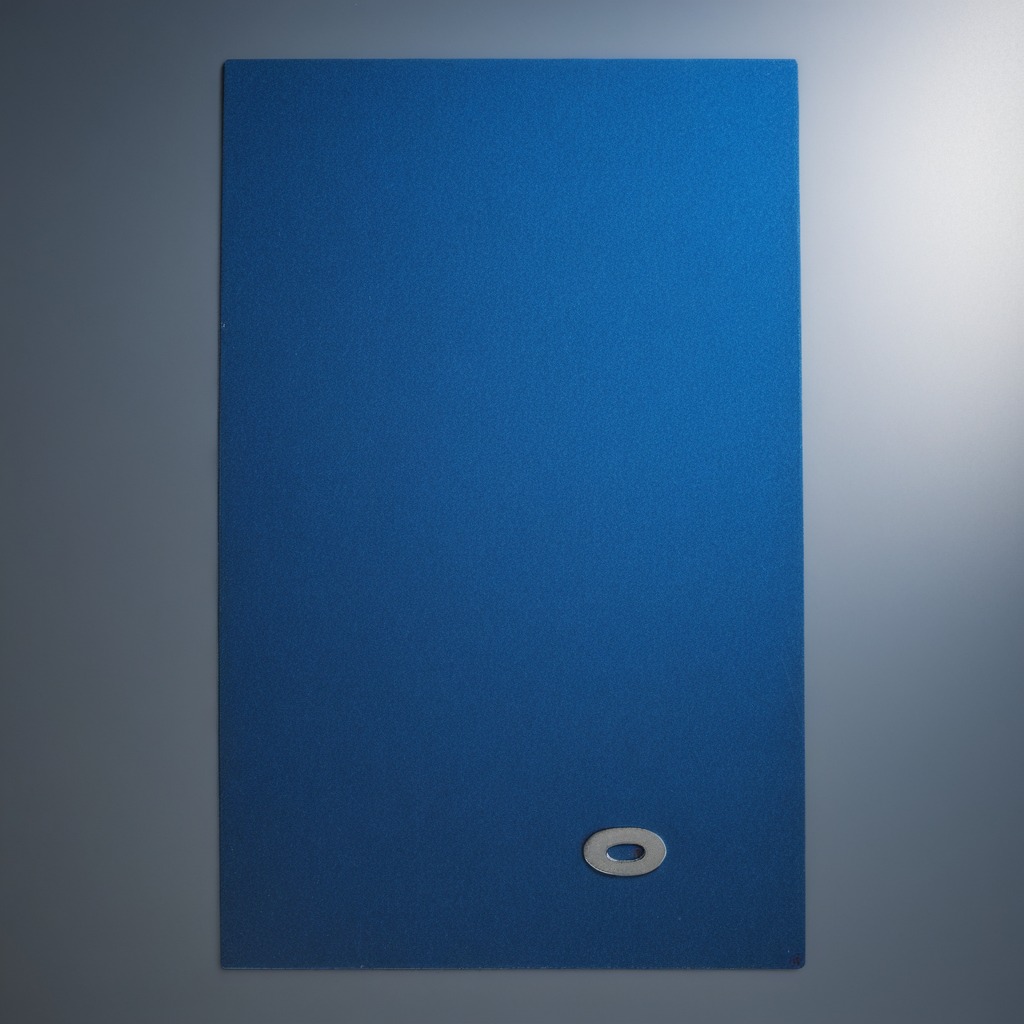
A flat metal washer lies on the clean granite tabletop beneath the blue rubber mat inside a workshop under bright overhead lighting crisp shadows high clarity worn but beneath the mat